Question: I am using simple css code for Styling, but Image is . How can i fix it?

Right Now I am Using this Code:
'''
.Comment_Image_Size {
height: 32px;
width: 28px;
}
'''
I also used this Code but in this case some Images are and some are in height:
'''
.Comment_Image_Size {
width: 28px;
}
'''
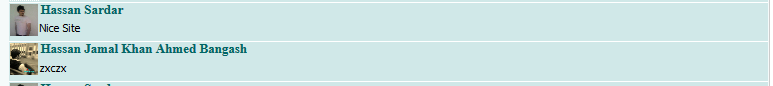
Answer: Don't fix the image dimensions, I think the project you are working on should be dynamic, if it's yes, than you can also resize the images via server side, if you don't want to do that, and want to stick with HTML and CSS, than use a wrapping element, say 'div', 'float' it to the 'left', assign some fix 'height' & 'width' and assign a 'class', and than use the below snippet to
'''
div.class_name img {
max-width: 100%;
max-height: 100%;
}
'''
This way, your image will resize proportionally and it won't be stretched anymore
<URL>
In the above demo, the first one is which I've suggested to you, other is one which you are probably doing, which is stretched, so go for 'max-height' and 'max-width' properties.